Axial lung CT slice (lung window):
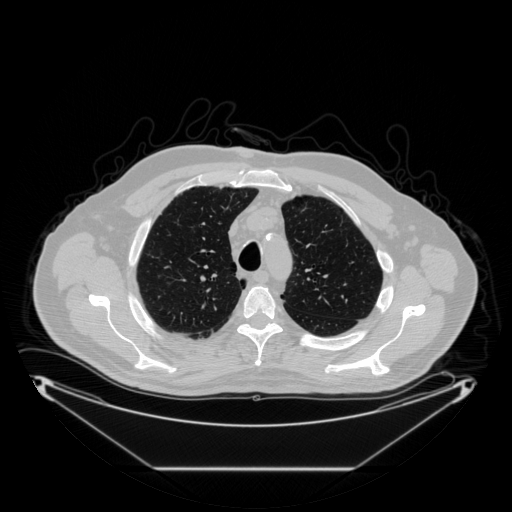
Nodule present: no